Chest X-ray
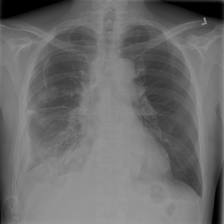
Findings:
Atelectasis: negative
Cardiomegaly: negative
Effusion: positive
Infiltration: negative
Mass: positive
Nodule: negative
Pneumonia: negative
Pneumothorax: negative
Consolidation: negative
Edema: negative
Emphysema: negative
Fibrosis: negative
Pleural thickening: positive
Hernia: negative